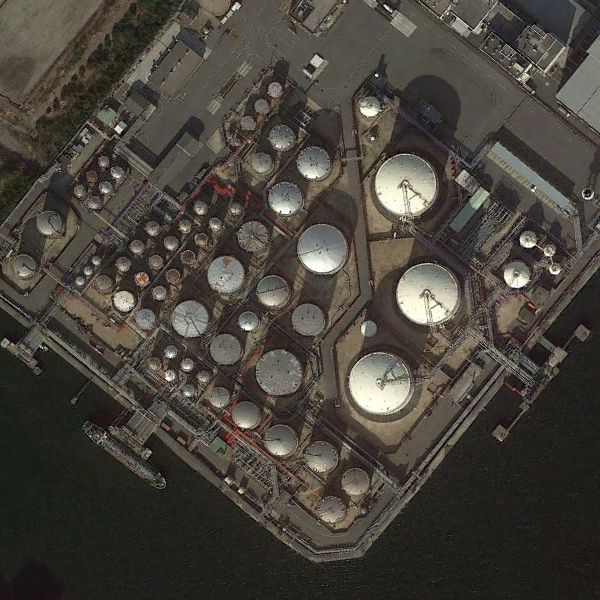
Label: StorageTanks